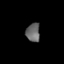
Tissue: prostate
Cell type: T cells
Senescence score: 0.3204
Nuclear area (px): 253
Mean DAPI intensity: 102.609